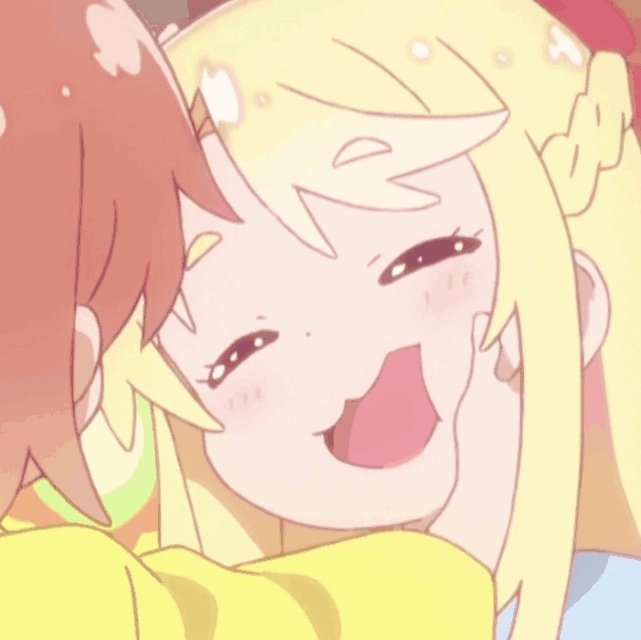
Label: anime